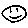
Label: smiley face